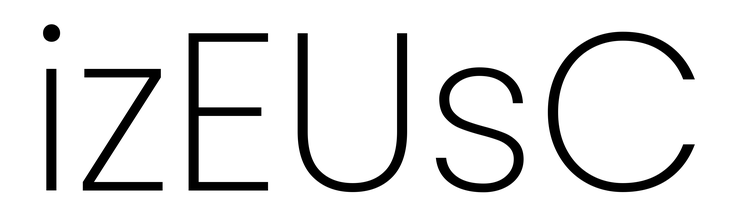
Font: Poppins-ExtraLight